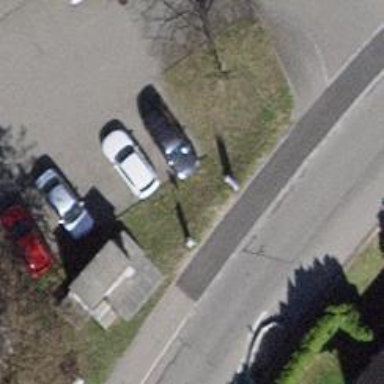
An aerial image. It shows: Bus stop with platform for public transport.